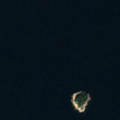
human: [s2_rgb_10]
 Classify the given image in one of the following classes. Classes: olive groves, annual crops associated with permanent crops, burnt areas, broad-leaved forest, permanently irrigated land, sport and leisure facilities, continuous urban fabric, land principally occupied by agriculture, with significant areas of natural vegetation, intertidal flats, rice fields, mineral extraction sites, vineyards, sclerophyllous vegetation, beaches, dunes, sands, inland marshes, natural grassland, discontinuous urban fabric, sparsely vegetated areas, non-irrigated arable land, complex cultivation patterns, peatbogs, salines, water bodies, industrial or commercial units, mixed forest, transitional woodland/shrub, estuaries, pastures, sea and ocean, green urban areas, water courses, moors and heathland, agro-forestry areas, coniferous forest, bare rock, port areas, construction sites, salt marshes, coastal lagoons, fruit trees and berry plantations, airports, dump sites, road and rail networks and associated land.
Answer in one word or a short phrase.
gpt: sea and ocean